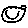
Label: smiley face